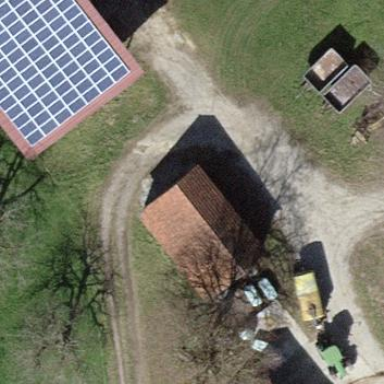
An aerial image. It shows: Farm auxiliary building with gabled roof.